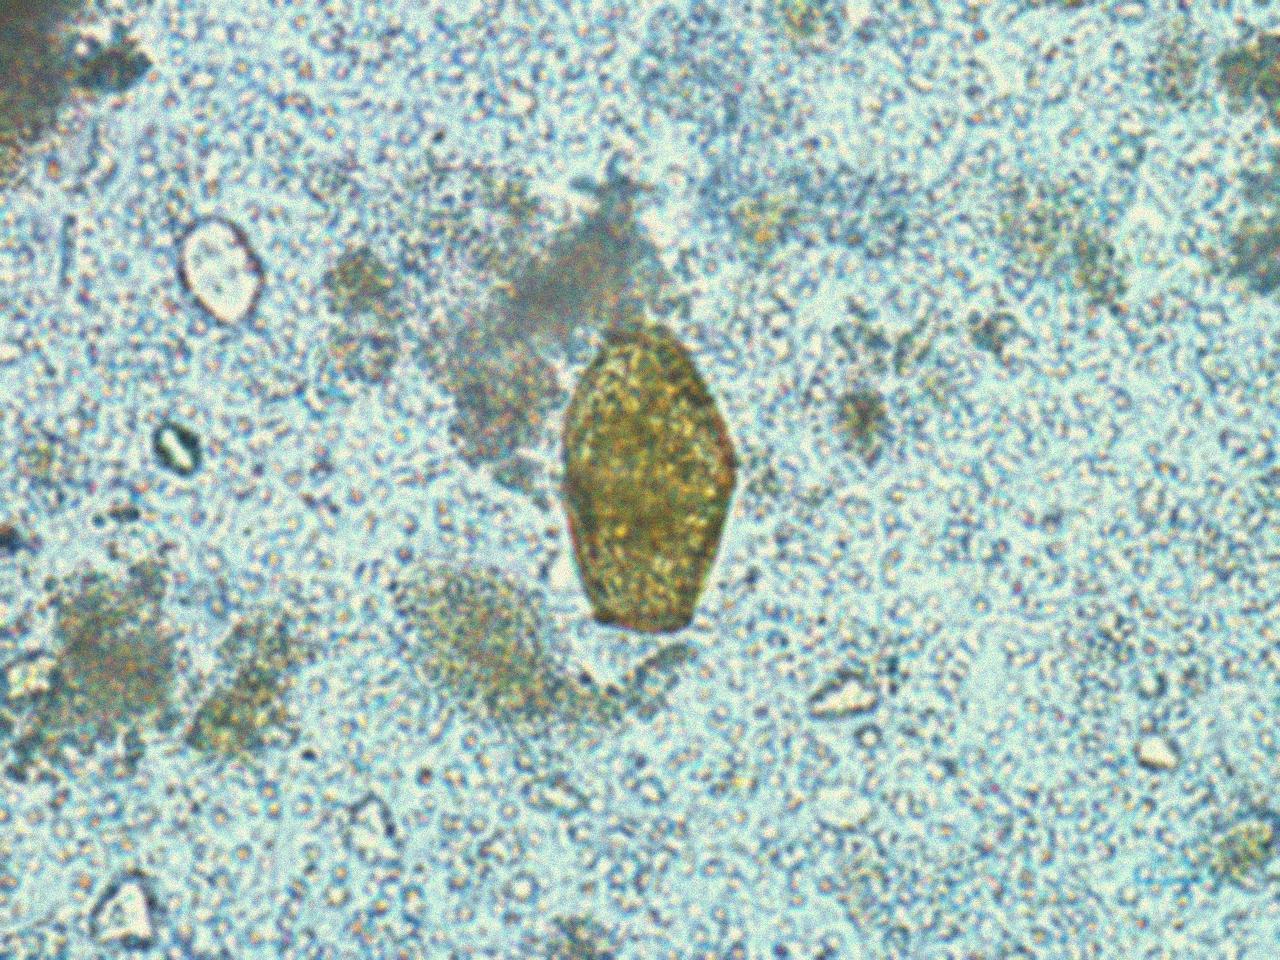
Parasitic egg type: Paragonimus spp